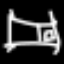
Label: bed